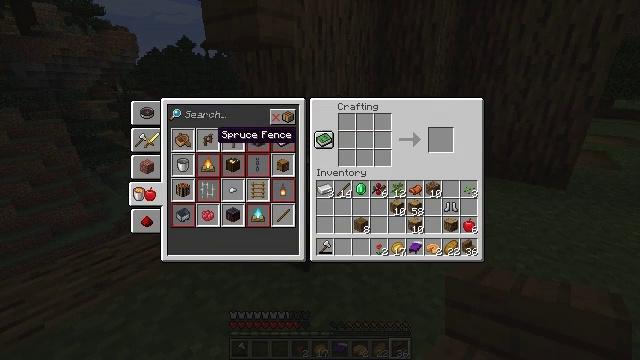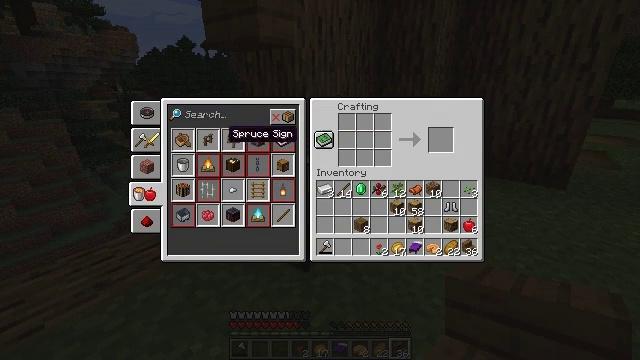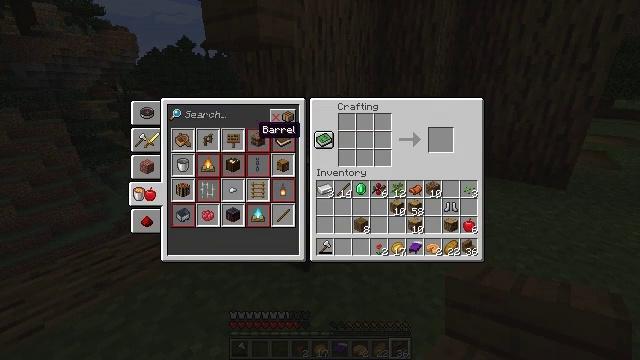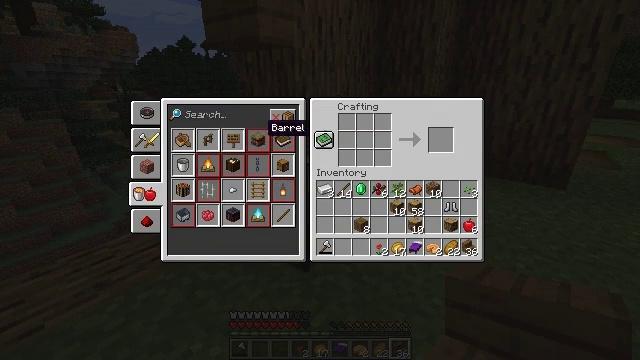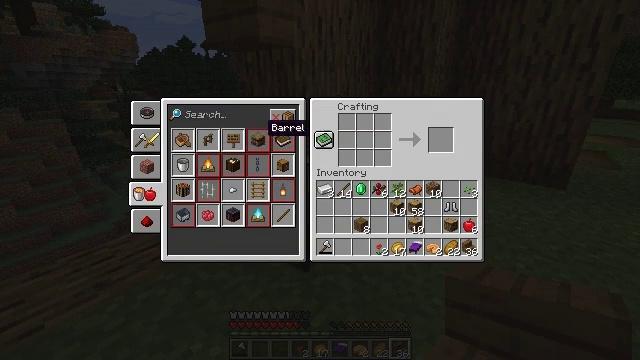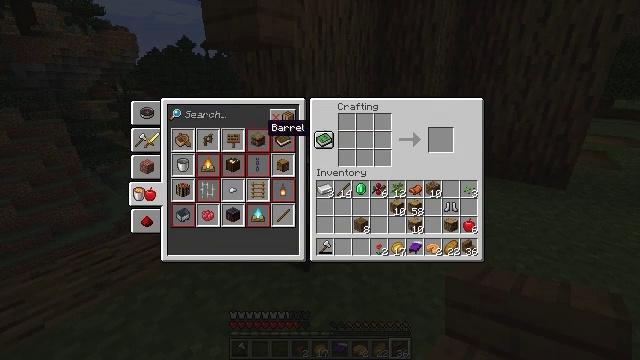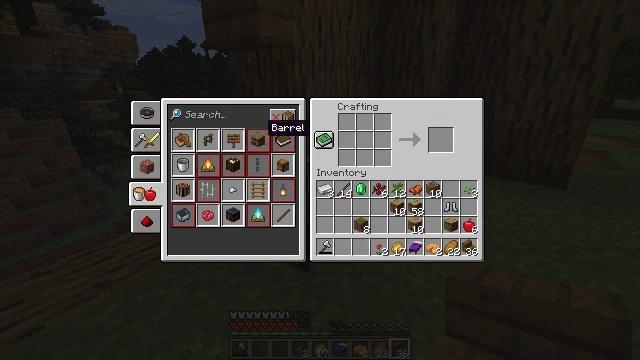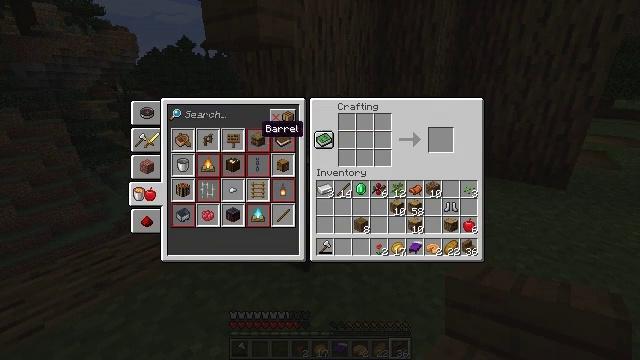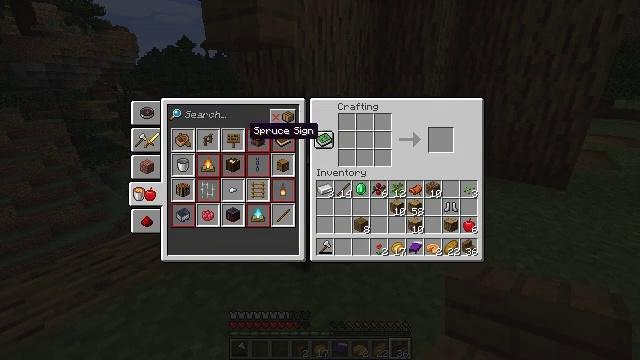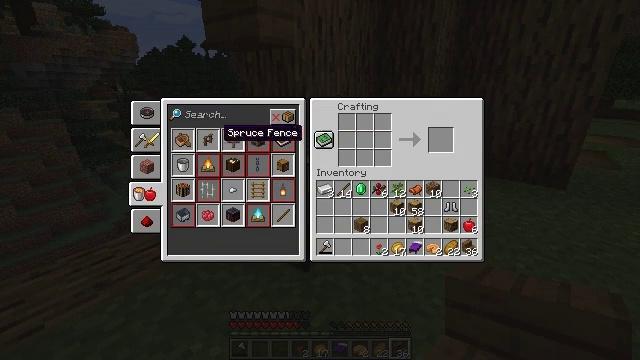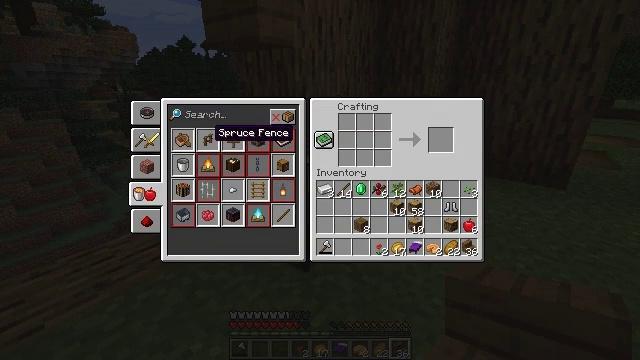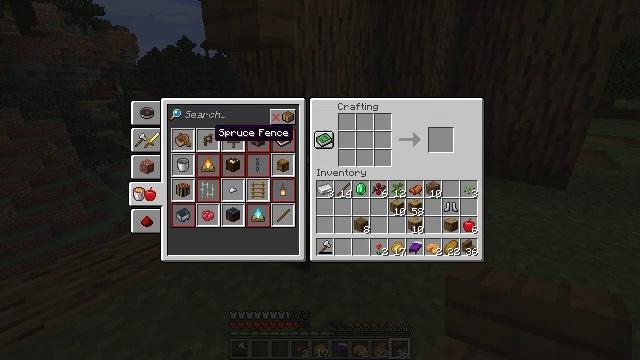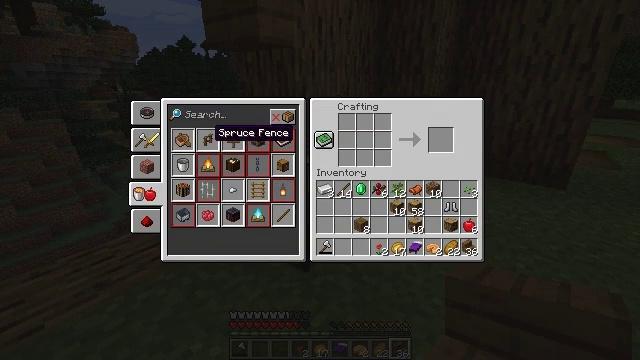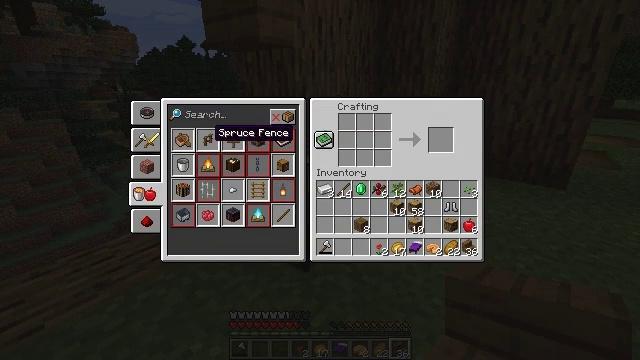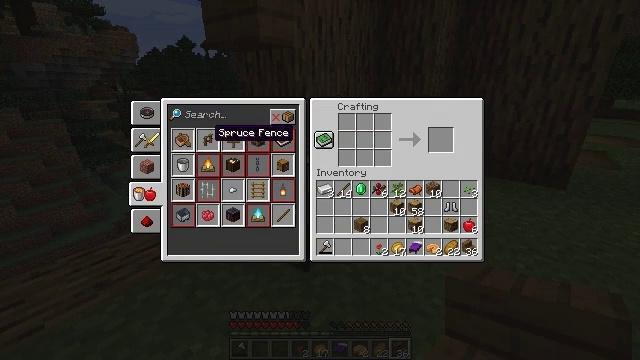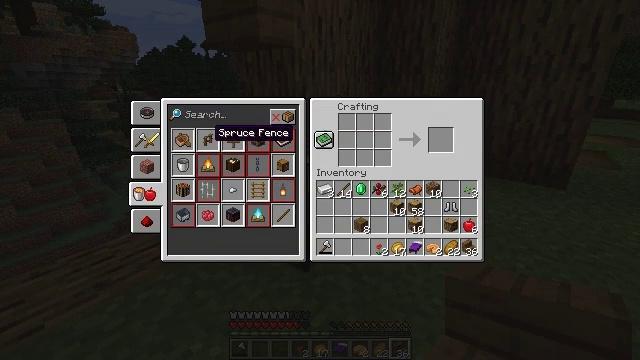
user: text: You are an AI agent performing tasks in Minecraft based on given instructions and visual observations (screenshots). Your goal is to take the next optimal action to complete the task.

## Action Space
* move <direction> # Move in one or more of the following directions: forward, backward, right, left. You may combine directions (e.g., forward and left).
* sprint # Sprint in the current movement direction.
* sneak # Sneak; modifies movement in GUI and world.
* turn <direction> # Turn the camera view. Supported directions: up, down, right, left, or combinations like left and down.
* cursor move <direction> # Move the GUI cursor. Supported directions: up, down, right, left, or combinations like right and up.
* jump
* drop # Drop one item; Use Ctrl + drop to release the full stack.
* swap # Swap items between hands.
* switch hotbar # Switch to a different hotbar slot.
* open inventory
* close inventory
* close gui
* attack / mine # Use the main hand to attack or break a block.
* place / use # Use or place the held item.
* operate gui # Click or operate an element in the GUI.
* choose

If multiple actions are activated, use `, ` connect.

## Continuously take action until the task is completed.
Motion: motion action
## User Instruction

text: Open the crafting table to craft a spruce fence.
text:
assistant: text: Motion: cursor move right
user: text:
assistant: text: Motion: cursor move right
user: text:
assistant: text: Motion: cursor move right
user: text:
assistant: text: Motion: no_op
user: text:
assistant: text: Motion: no_op
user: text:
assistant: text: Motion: no_op
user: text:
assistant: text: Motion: no_op
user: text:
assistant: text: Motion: cursor move left
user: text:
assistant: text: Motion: cursor move left
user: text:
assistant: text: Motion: cursor move left
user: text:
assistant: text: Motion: no_op
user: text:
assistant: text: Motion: no_op
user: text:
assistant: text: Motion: no_op
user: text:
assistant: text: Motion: no_op
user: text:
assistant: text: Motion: choose
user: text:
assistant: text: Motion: choose
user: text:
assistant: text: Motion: no_op
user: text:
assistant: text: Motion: no_op
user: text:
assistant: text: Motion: no_op
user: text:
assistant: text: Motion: no_op
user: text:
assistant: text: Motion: no_op
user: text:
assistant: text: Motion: no_op
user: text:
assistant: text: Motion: no_op
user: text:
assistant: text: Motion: cursor move right and down
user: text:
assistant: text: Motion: cursor move right and down
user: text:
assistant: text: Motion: cursor move right
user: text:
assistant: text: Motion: no_op
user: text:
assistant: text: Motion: no_op
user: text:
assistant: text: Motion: no_op
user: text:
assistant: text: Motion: no_op